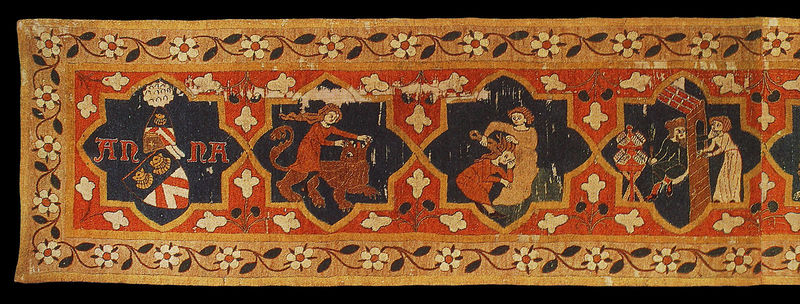
Titel: Maltererteppich
Institution: Freiburg, Augustinermuseum
Schlagwörter: mann, wolf, frauen, gelb, menschen, ausschnitt, blume, blumen, braun, fenster, frau, raum, schwarz, weiss, blüten, haus, rot, tiere, muster, ornament, teppich, rahmen, haare, stickerei, stoff, kinder, wandteppich, floral, läufer, spiel, schild, ritter, wappen, christus, heiliger, löwe, heilige, gewebe, maria, gefangener, szenen, webteppich, anna, monster, herakles, schilde, anno, omega, alpha, blumenband, samson